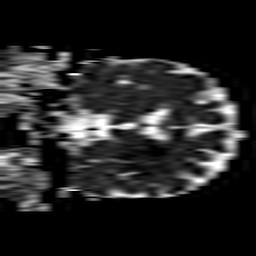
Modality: ADC
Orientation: coronal
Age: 73
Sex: female
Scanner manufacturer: philips
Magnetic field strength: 1.5 T
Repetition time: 3.394 s
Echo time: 0.06899 s